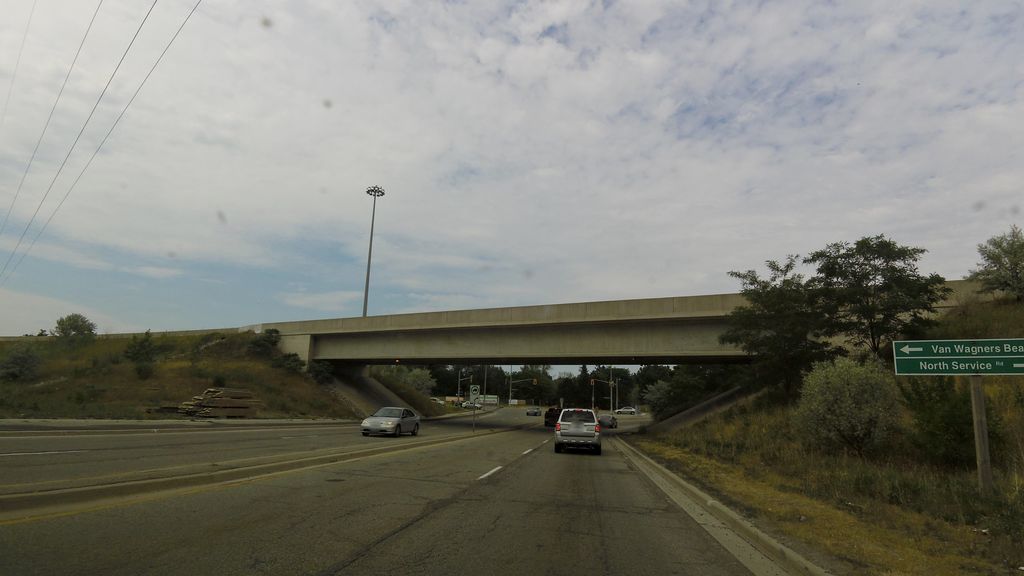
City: hamilton